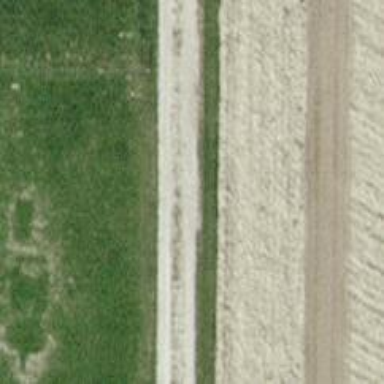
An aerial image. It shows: Track with grade 3 pebblestone surface.